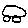
Label: car